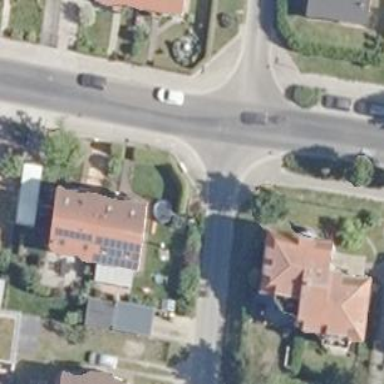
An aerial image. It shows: Smooth asphalt road in residential area.